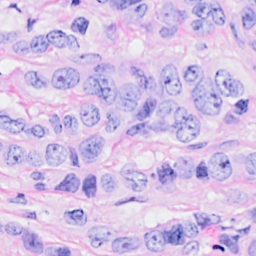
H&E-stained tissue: Breast